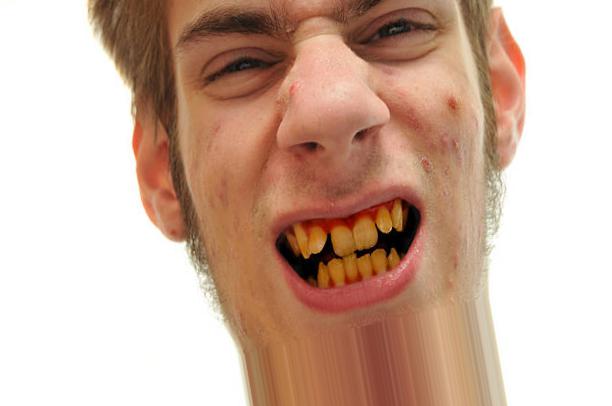
Condition: Tooth Discoloration